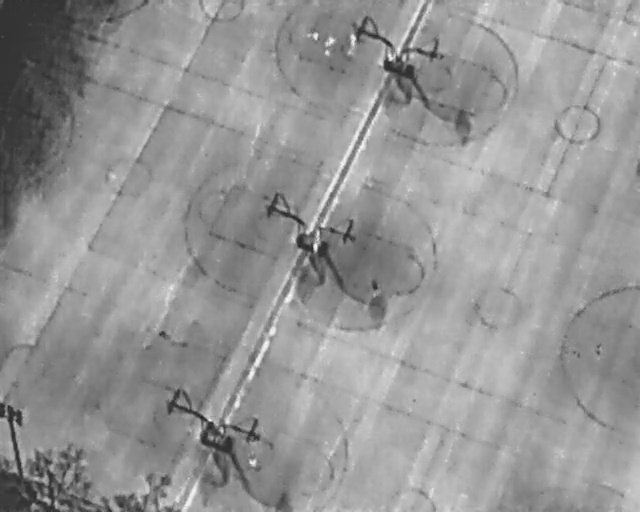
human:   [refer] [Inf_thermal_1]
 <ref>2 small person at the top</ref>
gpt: <box>[[53, 7, 56, 8, 2], [47, 5, 50, 7, 2]]</box>